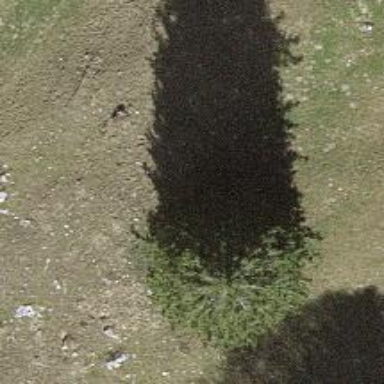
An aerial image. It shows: Single tag "natural: tree."